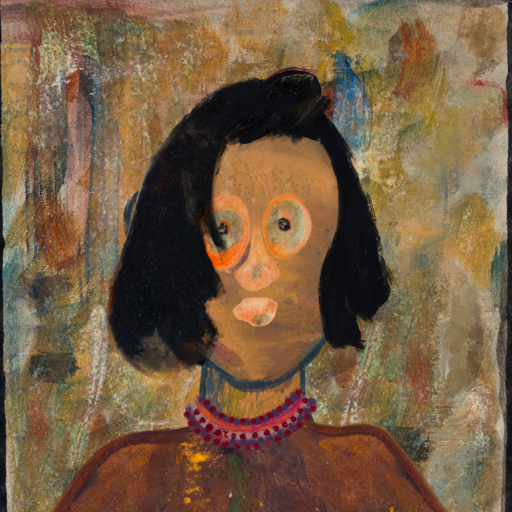
Background: Pipe, Head And Neck Front: In_The_Sun, Face Front: Childish, Bust: Comrade, Hair Front: Mosgoul, Head Accessory: Blank, Second Necklace: Blank, Necklace: Roy_Bahadur, Baby: Blank